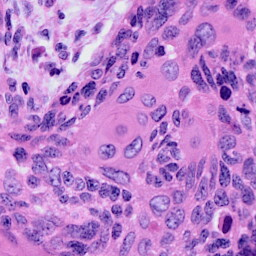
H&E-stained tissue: Cervix